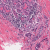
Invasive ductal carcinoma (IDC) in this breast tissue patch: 1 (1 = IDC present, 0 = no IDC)